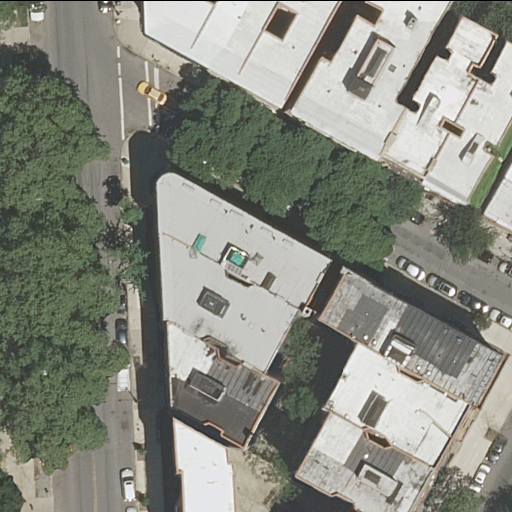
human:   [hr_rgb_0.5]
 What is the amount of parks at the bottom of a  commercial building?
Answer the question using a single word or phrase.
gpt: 0

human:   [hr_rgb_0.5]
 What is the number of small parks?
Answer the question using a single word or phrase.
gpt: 0

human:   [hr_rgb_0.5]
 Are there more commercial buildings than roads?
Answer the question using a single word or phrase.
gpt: no

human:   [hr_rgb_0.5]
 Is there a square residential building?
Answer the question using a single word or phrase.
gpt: no

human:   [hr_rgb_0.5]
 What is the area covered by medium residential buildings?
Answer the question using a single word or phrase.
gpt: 2715m2

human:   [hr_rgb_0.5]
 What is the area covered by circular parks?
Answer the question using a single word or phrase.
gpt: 0m2

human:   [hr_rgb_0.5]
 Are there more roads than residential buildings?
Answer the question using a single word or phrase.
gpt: no

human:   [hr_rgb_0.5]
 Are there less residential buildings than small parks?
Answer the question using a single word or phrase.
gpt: no

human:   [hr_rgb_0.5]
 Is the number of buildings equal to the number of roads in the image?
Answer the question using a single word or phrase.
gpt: no

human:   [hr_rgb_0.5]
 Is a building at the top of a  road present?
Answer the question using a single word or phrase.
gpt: yes

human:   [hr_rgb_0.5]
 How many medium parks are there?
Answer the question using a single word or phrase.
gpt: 0

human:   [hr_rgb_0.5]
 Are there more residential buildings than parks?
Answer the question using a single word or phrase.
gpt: yes

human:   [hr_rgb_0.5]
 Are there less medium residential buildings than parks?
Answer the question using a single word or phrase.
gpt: no

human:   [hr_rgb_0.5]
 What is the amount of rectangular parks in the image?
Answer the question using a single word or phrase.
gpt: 1

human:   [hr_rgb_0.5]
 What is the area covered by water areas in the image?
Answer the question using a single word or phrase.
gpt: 0m2

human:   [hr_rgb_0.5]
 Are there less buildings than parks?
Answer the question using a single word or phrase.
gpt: no

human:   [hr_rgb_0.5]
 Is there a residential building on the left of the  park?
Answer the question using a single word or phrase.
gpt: no

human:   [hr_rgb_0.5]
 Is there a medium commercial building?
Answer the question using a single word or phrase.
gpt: no

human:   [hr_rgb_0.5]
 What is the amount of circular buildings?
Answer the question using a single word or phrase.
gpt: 0

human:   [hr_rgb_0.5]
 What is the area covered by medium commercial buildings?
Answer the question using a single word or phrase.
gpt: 0m2

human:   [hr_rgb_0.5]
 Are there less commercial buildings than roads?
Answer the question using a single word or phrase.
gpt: yes

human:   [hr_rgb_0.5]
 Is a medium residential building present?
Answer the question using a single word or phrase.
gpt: yes

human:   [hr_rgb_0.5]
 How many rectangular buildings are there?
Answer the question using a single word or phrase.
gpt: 7

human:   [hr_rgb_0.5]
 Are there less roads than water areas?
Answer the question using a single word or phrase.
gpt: no

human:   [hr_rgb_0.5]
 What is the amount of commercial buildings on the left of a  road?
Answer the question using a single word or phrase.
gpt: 0

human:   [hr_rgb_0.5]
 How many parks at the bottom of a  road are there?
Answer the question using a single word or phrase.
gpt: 1

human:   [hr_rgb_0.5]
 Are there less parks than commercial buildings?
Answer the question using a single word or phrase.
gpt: no

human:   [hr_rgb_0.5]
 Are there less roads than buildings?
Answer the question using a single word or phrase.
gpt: yes

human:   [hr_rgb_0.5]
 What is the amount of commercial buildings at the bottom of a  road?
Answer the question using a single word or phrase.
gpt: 0

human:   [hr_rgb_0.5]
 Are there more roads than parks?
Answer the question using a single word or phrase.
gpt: yes

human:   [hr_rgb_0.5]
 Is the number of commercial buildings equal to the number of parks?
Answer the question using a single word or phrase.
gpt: no

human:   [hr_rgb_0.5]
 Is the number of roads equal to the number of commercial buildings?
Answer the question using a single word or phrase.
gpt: no

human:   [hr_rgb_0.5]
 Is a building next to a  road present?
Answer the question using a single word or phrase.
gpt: yes

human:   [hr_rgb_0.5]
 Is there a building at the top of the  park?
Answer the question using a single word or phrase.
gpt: yes

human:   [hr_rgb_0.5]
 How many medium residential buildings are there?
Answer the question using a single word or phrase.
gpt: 8

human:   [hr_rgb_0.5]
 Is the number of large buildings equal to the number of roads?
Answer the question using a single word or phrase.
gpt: no